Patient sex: M
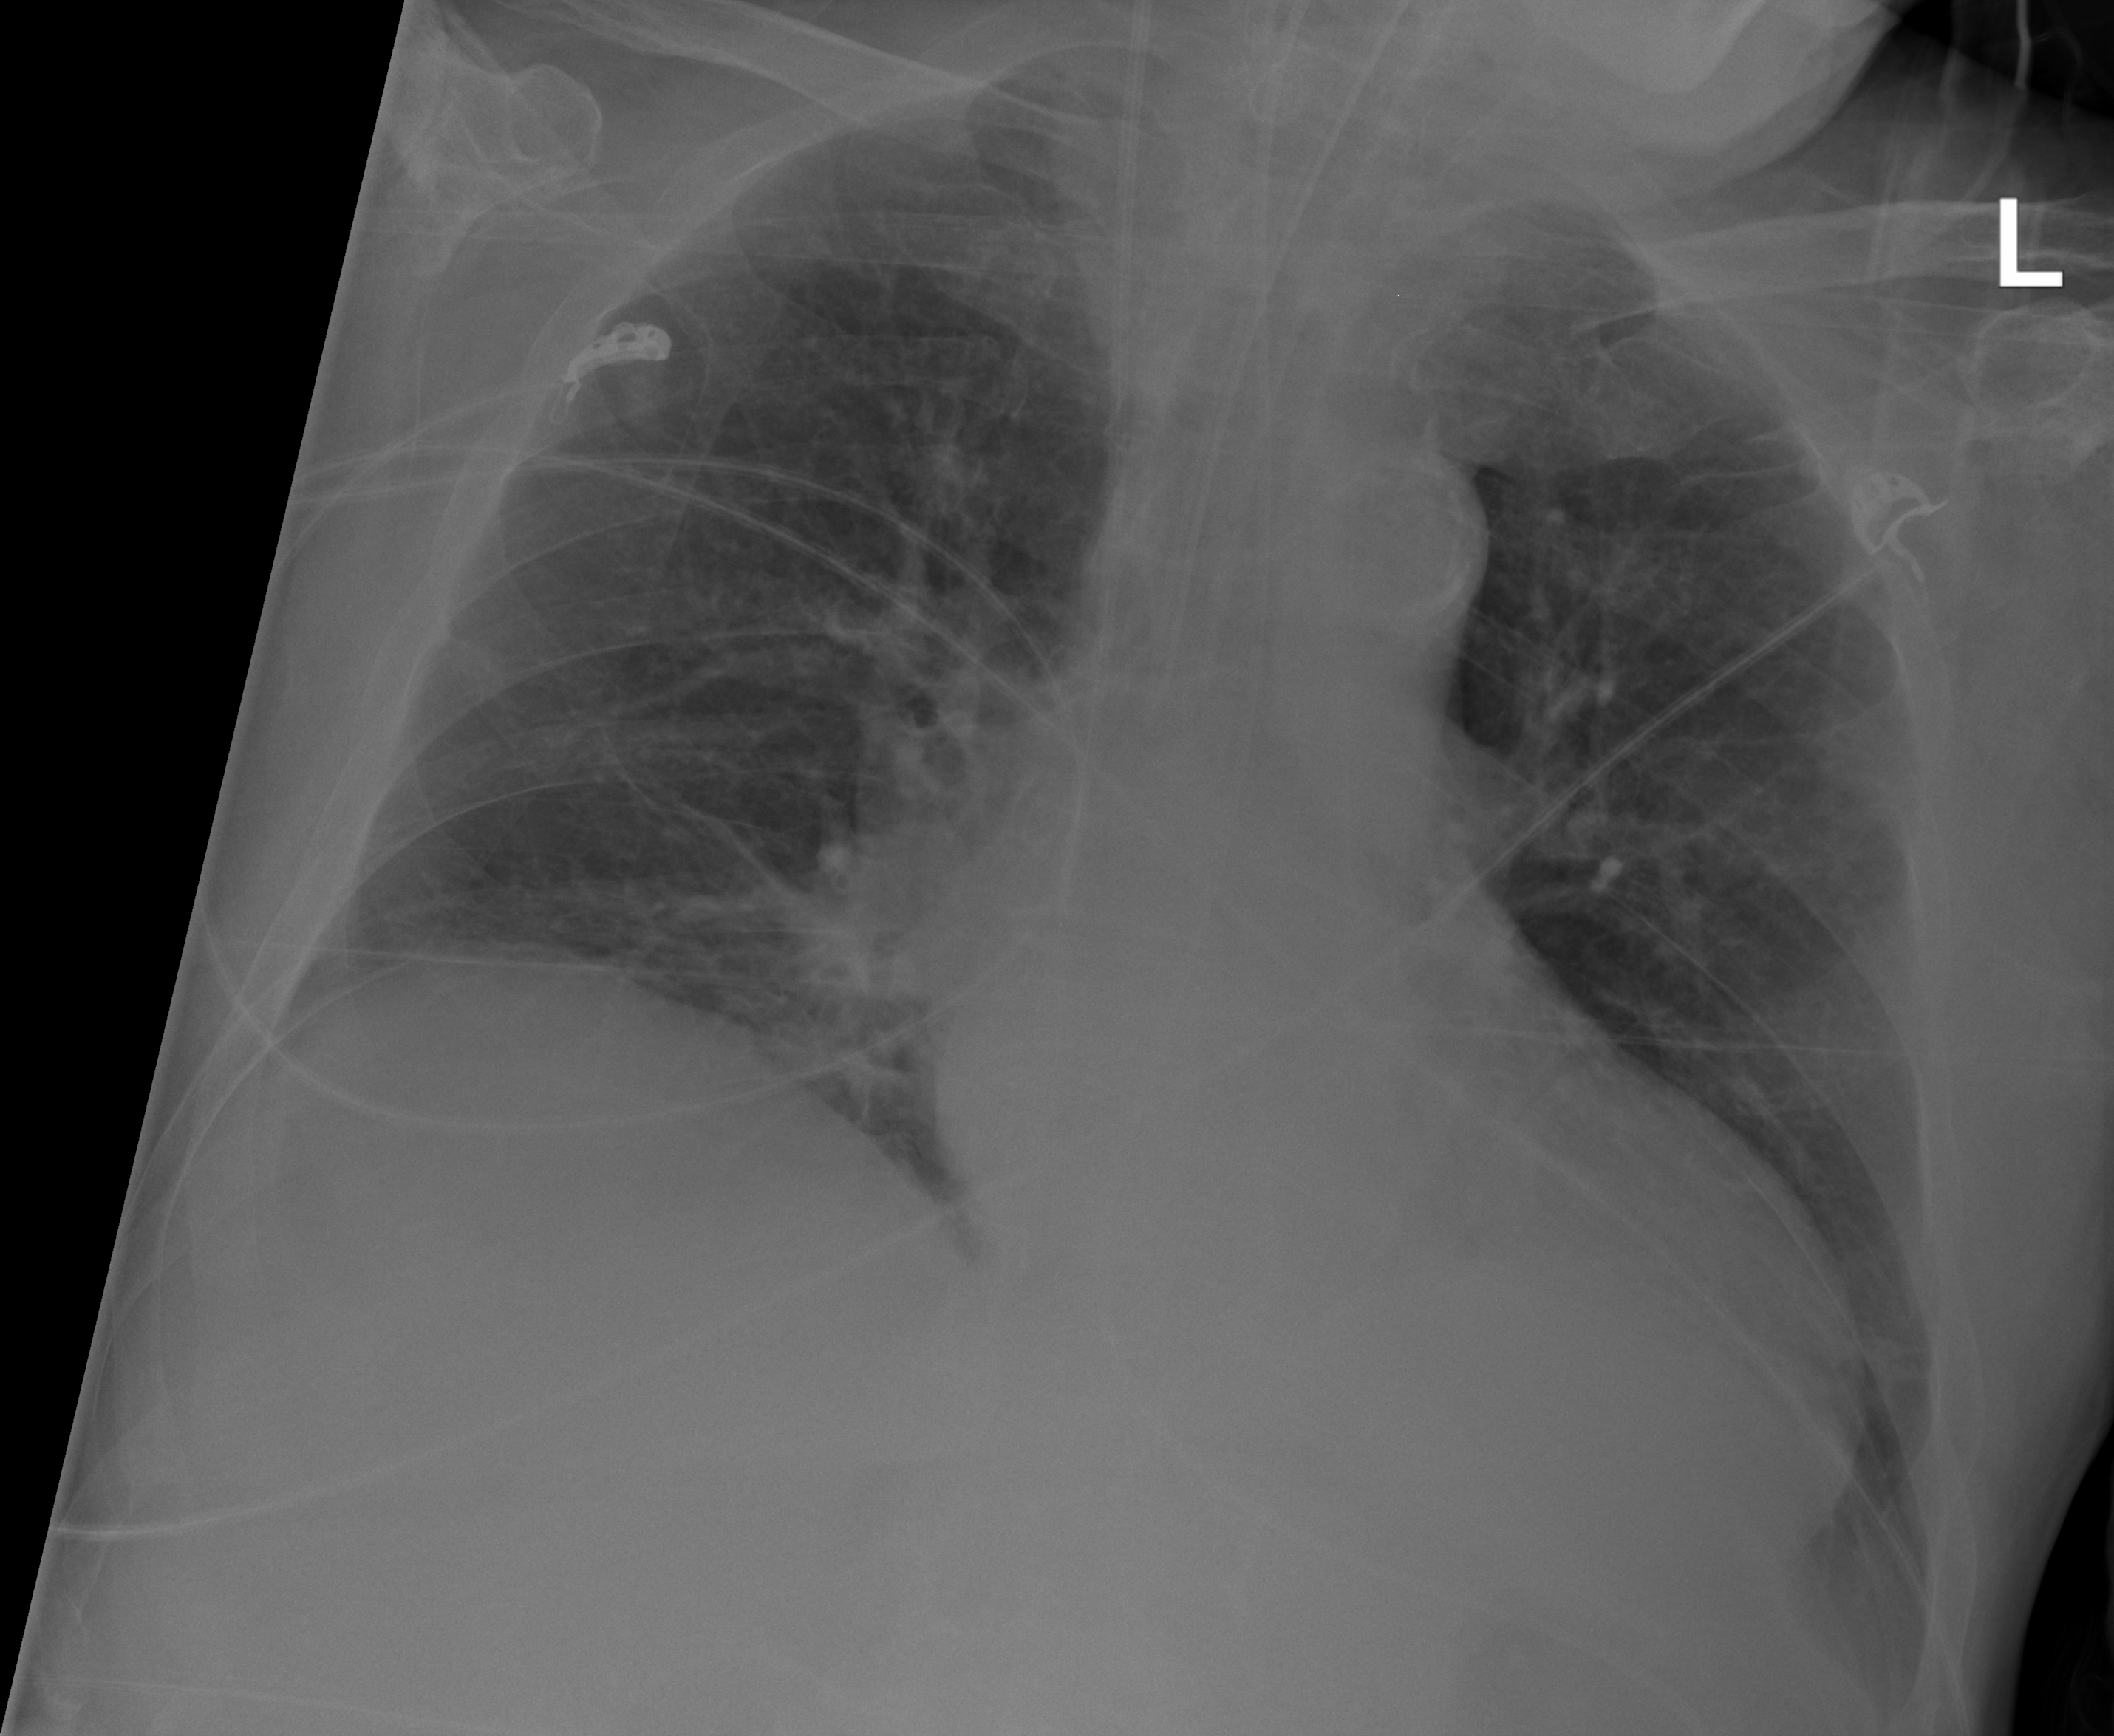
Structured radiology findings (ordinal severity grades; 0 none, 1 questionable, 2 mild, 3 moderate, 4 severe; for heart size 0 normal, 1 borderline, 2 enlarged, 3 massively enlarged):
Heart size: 1
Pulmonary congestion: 1
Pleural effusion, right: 2
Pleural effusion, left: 2
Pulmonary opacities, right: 0
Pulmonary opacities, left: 0
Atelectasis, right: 2
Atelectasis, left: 2